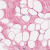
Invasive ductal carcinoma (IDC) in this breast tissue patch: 0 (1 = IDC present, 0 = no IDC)